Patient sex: F
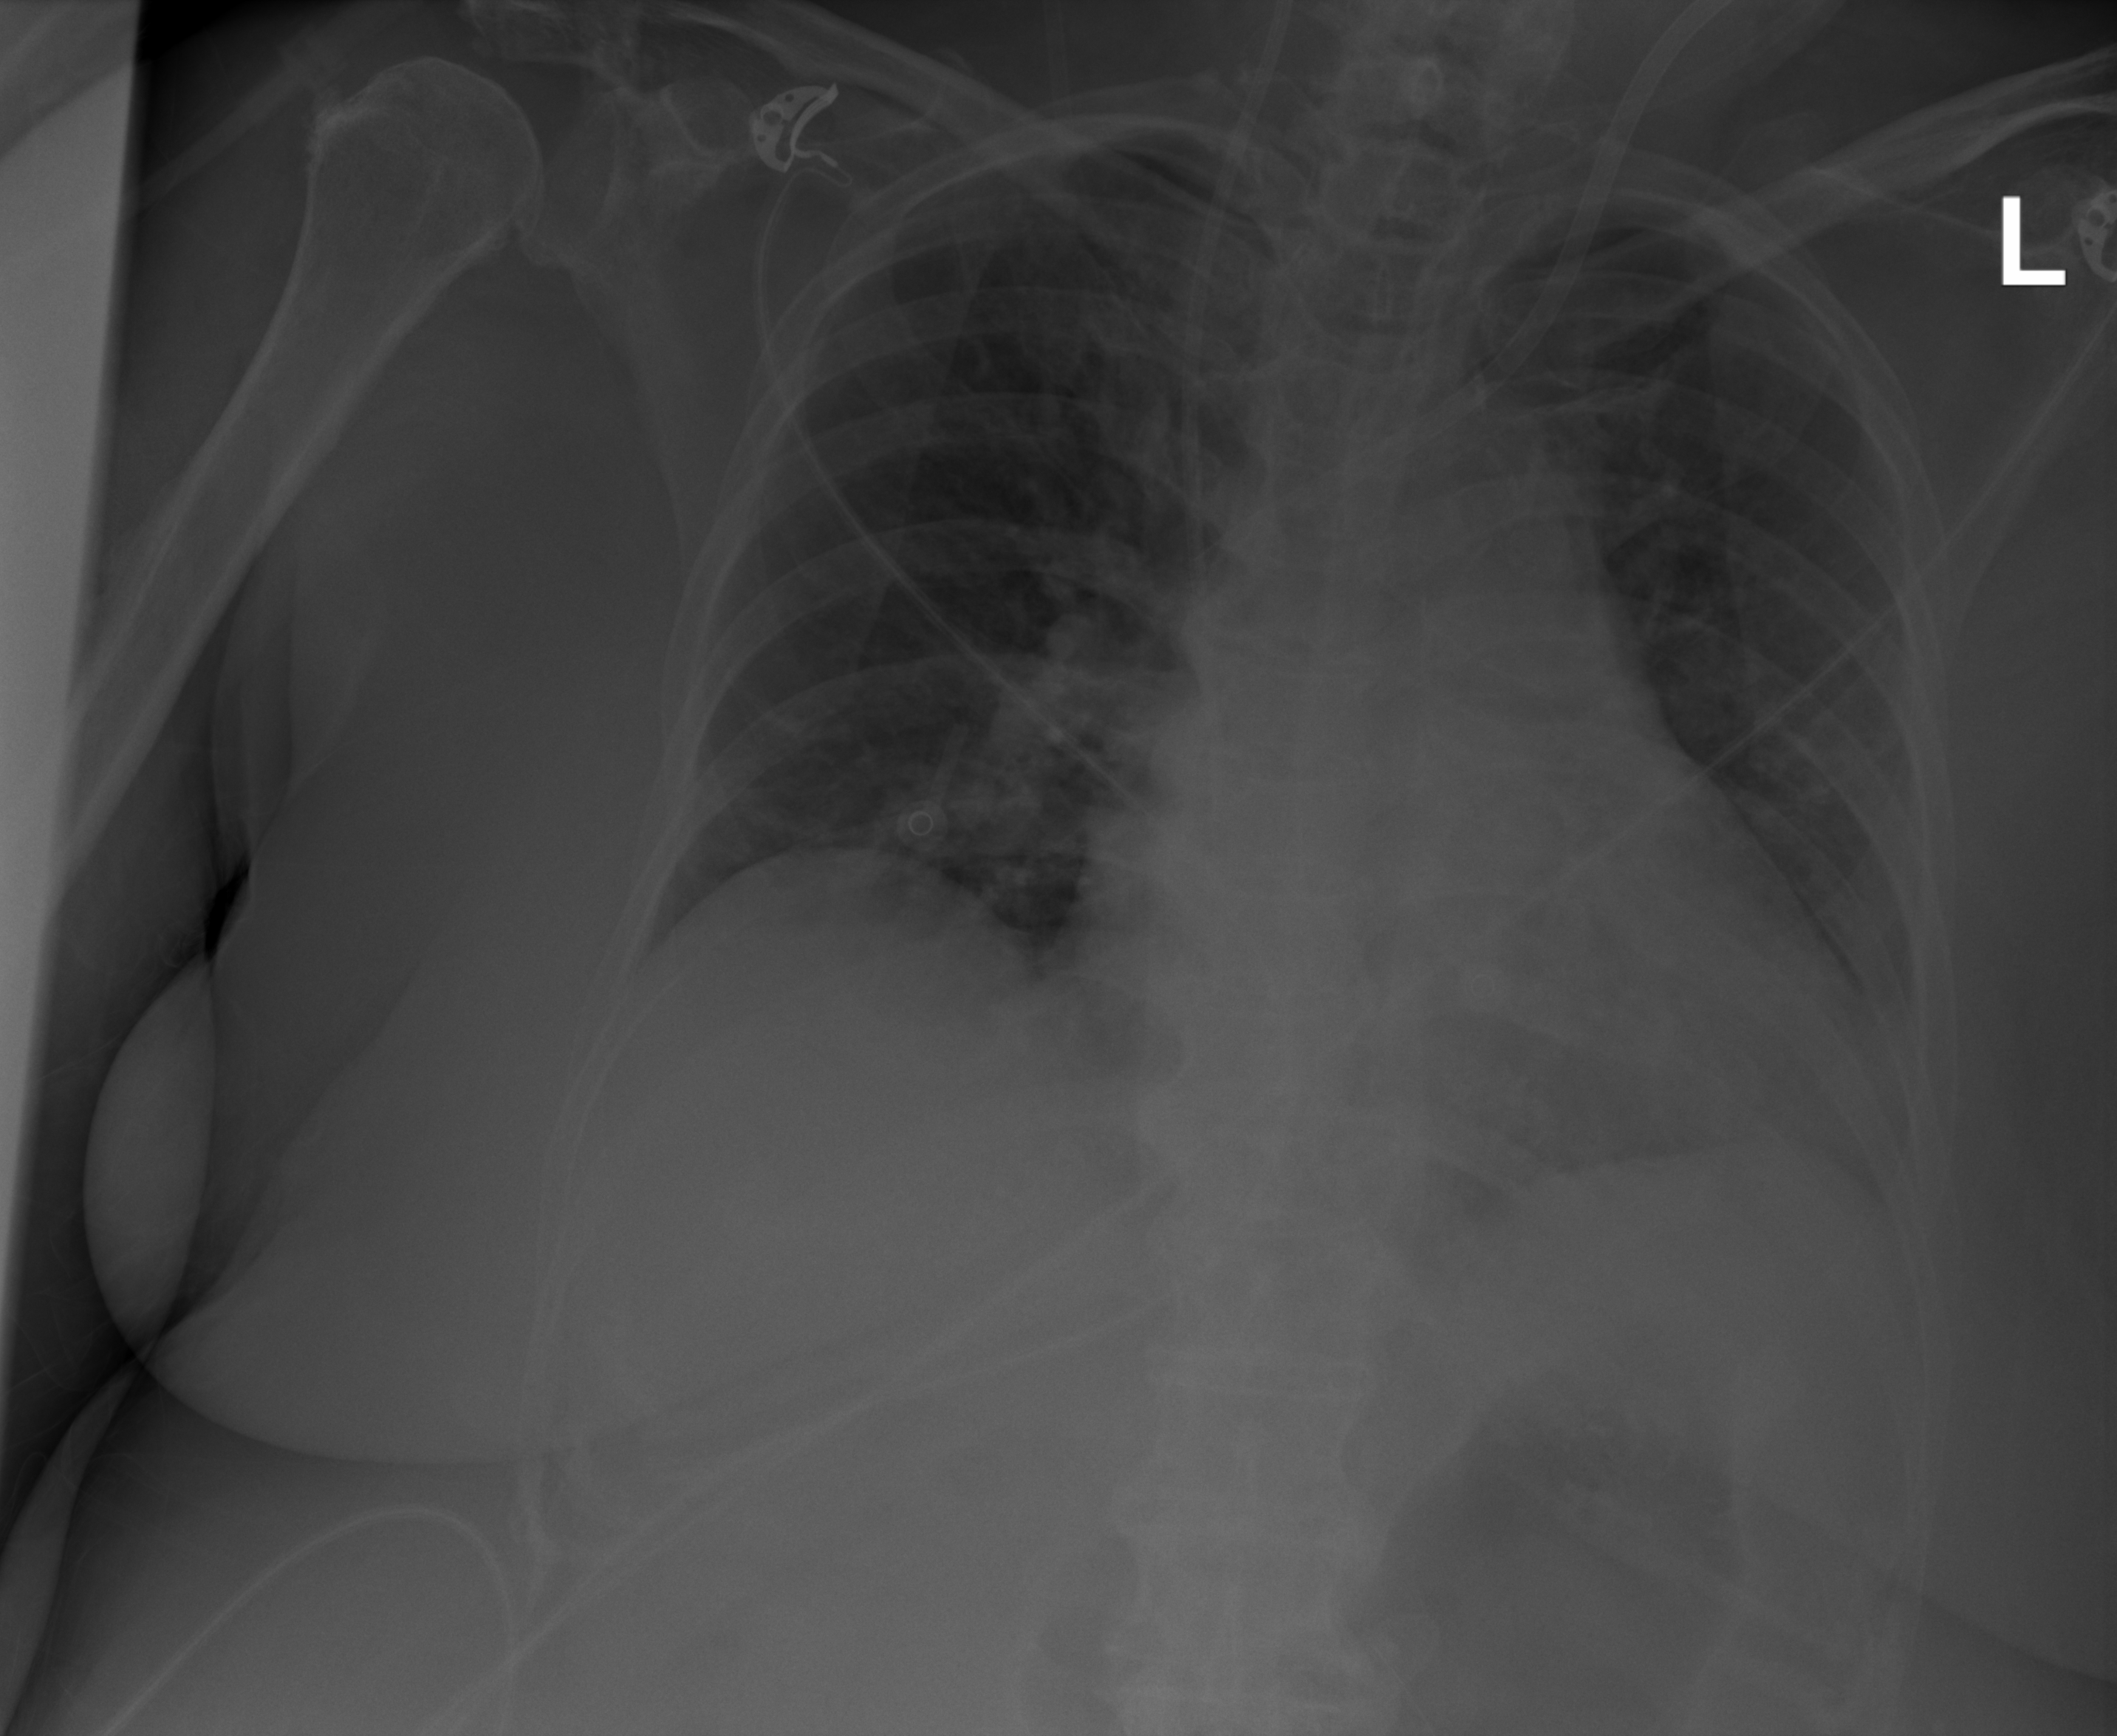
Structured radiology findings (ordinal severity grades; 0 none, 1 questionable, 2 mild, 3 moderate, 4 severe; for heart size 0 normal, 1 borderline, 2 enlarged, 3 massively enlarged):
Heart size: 2
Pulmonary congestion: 2
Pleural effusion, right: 0
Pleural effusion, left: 2
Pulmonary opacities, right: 0
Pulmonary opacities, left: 0
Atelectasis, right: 0
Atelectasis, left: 3